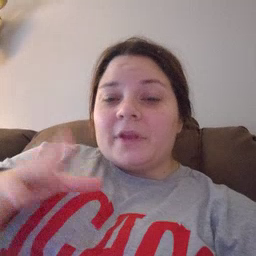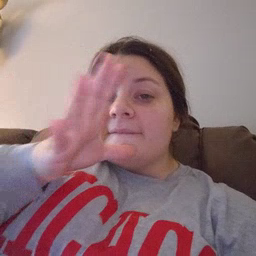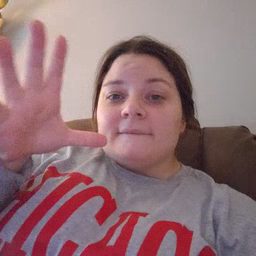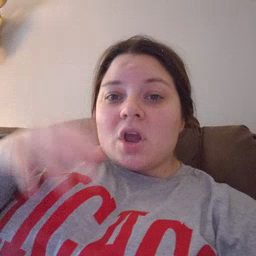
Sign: farm